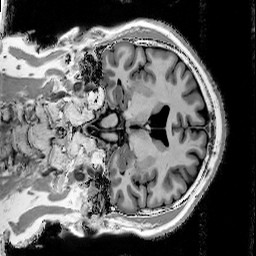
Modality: T1w
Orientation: coronal
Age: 54
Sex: male
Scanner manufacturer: siemens
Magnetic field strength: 3 T
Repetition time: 5 s
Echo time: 0.00298 s